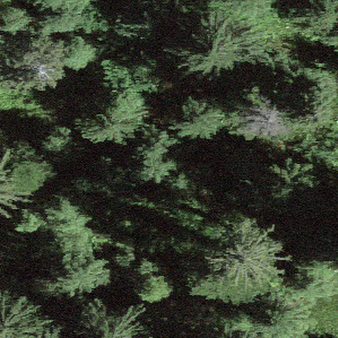
Label: other